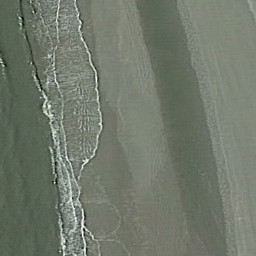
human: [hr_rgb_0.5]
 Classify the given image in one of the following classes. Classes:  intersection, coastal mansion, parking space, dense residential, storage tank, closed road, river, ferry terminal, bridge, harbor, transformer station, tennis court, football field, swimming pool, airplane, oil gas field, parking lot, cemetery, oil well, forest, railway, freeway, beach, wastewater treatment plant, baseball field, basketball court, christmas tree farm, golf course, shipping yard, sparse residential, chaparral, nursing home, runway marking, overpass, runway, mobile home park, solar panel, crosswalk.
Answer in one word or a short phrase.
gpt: beach